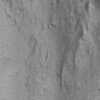
Label: not_dusty